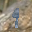
Label: 9